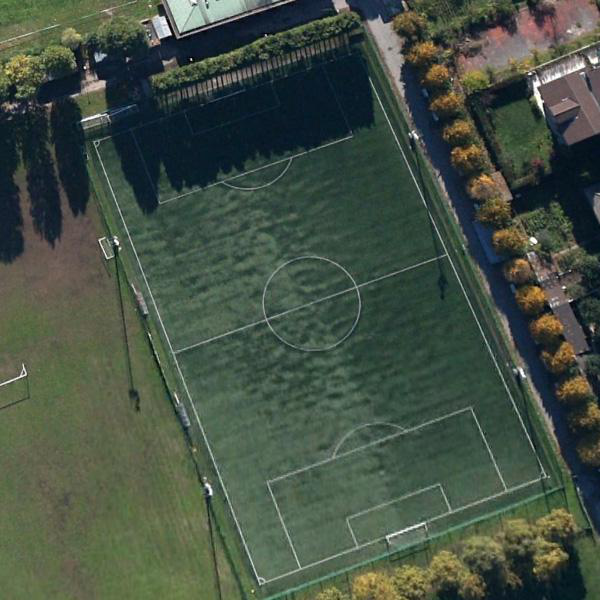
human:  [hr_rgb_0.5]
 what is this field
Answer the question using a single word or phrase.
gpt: football field